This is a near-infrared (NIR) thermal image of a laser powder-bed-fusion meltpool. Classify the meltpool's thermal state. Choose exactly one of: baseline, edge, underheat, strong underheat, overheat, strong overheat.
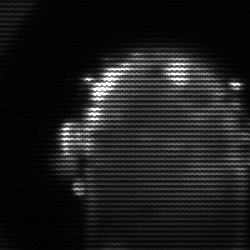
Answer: baseline